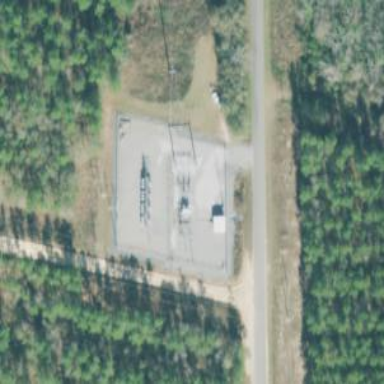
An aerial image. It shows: Distribution power substation secured by fence.